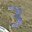
Label: 3